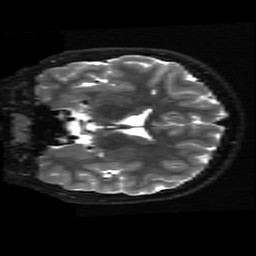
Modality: T2w
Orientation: coronal
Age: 10
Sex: male
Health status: ill
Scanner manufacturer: ge
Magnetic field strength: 3 T
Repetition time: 7.5 s
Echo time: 0.1007 s